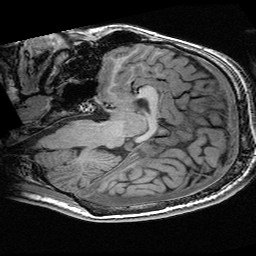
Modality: T1w
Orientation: sagittal
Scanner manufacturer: ge
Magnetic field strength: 3 T
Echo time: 0.00318 s